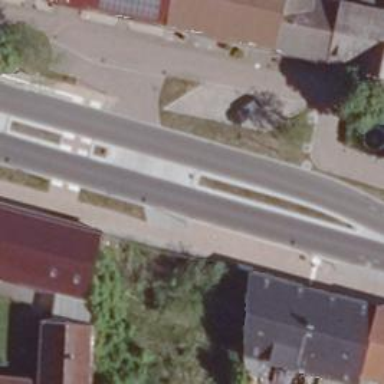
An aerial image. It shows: Traffic calming island.